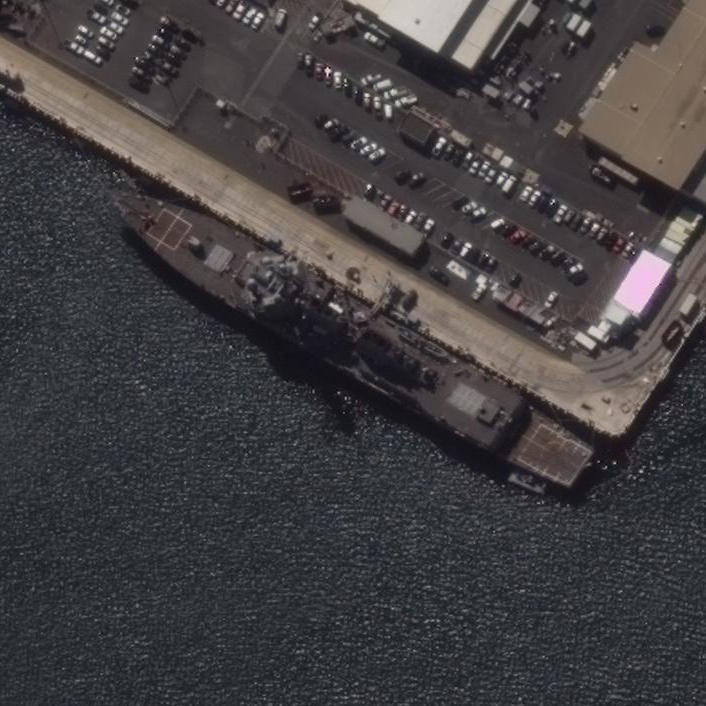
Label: destroyer